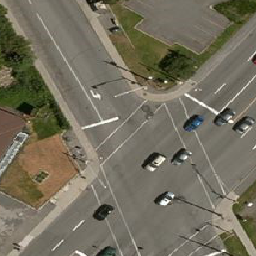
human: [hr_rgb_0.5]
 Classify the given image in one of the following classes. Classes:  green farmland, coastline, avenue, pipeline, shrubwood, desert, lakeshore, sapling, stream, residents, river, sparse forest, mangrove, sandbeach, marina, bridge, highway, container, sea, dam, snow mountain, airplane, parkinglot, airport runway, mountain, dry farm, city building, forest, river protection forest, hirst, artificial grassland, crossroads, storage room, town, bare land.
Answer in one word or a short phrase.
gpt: crossroads